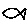
Label: fish